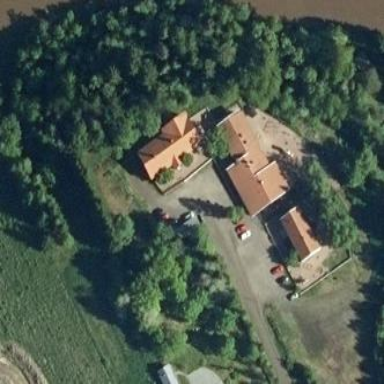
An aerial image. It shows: Kindergarten.